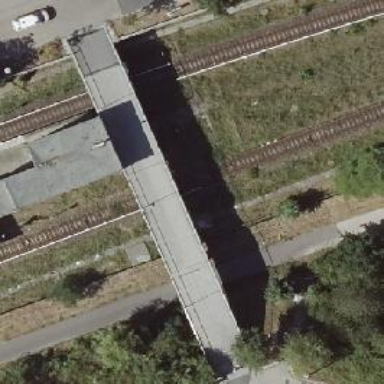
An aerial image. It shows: Rail line with bottom electrification.